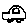
Label: car